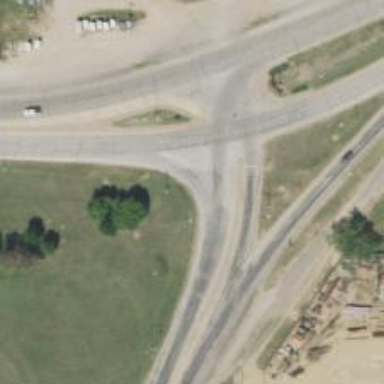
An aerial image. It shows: Asphalt road with primary link designation.